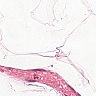
Metastatic tissue present: no